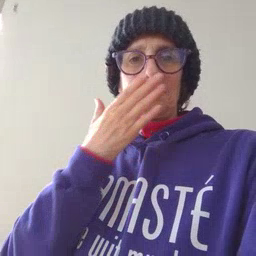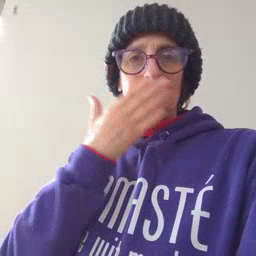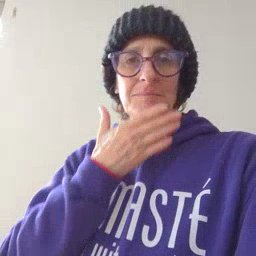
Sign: napkin